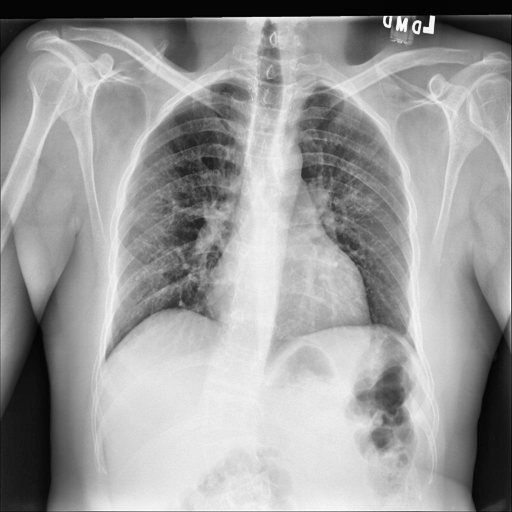
Finding: NORMAL